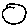
Label: moon